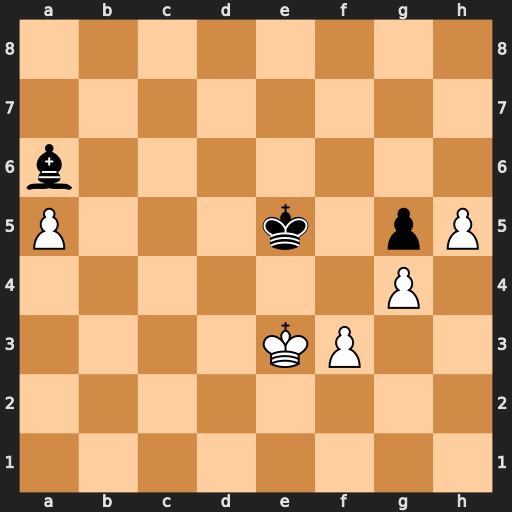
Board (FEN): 8/8/b7/P3k1pP/6P1/4KP2/8/8
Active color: w
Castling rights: -
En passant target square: -
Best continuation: h6 Kf6 f4